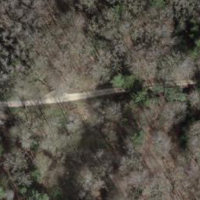
EUNIS habitat code: 41
Species observed at this site:
Heracleum sphondylium